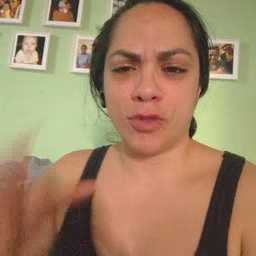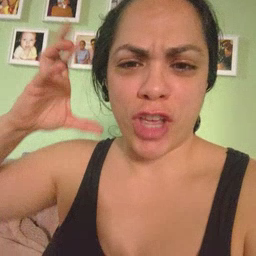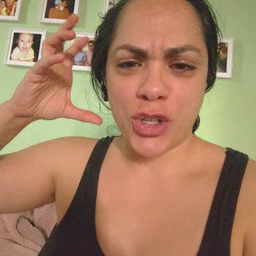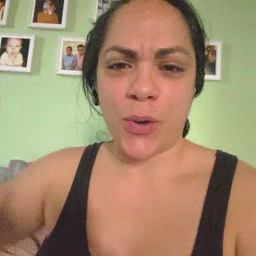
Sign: radio